Question: I have a custom button 'button.xml'. Its default (unpressed) drawable is 'button_unclicked.xml' and the 'button_clicked.xml' is called when the button is clicked. The problem is the button doesn't display its clicked and unclicked drawables, but only a text inside the button (there is no borders).
I'm setting my custom button as a background:
'''
<Button
android:layout_width="wrap_content"
android:layout_height="wrap_content"
android:text="@string/apply"
android:id="@+id/button_apply"
android:onClick="Apply"
android:layout_marginBottom="10dp"
android:layout_gravity="center_horizontal"
android:background="@drawable/button" />
'''
button_clicked:
'''
<shape xmlns:android="http://schemas.android.com/apk/res/android"
android:shape="rectangle">
<gradient android:startColor="#FFFFFF"
android:endColor="#FFFFFF"
android:angle="270" />
<corners android:radius="3dp" />
<stroke android:width="5px" android:color="#FFE75C" />
</shape>
'''
button_unclicked:
'''
<shape xmlns:android="http://schemas.android.com/apk/res/android"
android:shape="rectangle">
<gradient android:startColor="#FFFFFF"
android:endColor="#FFFFFF"
android:angle="270" />
<corners android:radius="3dp" />
<stroke android:width="5px" android:color="#000000" />
</shape>
</selector>
'''
button.xml:
'''
<item android:state_pressed="true"
android:drawable="@drawable/button_clicked">
</item>
<item android:state_pressed="false"
android:drawable="@drawable/button_unclicked">
</item>
'''
output (there should be borders but there aren't):

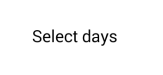
Answer: '''
// try this
drawable/selector.xml
<?xml version="1.0" encoding="utf-8"?>
<selector xmlns:android="http://schemas.android.com/apk/res/android" >
<item android:state_enabled="false" >
<shape
android:shape="rectangle" >
<gradient android:startColor="#FFFFFF"
android:endColor="#FFFFFF"
android:angle="270" />
<corners android:radius="3dp" />
<stroke android:width="5px" android:color="#000000" />
</shape>
</item>
<item android:state_enabled="true" android:state_focused="false" android:state_pressed="false" >
<shape android:shape="rectangle" >
<gradient android:startColor="#FFFFFF"
android:endColor="#FFFFFF"
android:angle="270" />
<corners android:radius="3dp" />
<stroke android:width="5px" android:color="#FFE75C" />
</shape>
</item>
<item android:state_pressed="true" >
<shape
android:shape="rectangle" >
<gradient android:startColor="#FFFFFF"
android:endColor="#FFFFFF"
android:angle="270" />
<corners android:radius="3dp" />
<stroke android:width="5px" android:color="#000000" />
</shape>
</item>
<item android:state_focused="true" >
<shape
android:shape="rectangle" >
<gradient android:startColor="#FFFFFF"
android:endColor="#FFFFFF"
android:angle="270" />
<corners android:radius="3dp" />
<stroke android:width="5px" android:color="#000000" />
</shape>
</item>
</selector>
<Button
android:layout_width="wrap_content"
android:layout_height="wrap_content"
android:text="Custom Button"
android:padding="5dp"
android:background="@drawable/selector"/>
'''